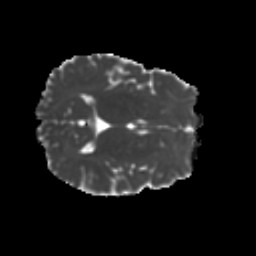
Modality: MD
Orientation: axial
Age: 29
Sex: male
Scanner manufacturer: ge
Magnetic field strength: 3 T
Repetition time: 7.8 s
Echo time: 0.0609 s